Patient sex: M
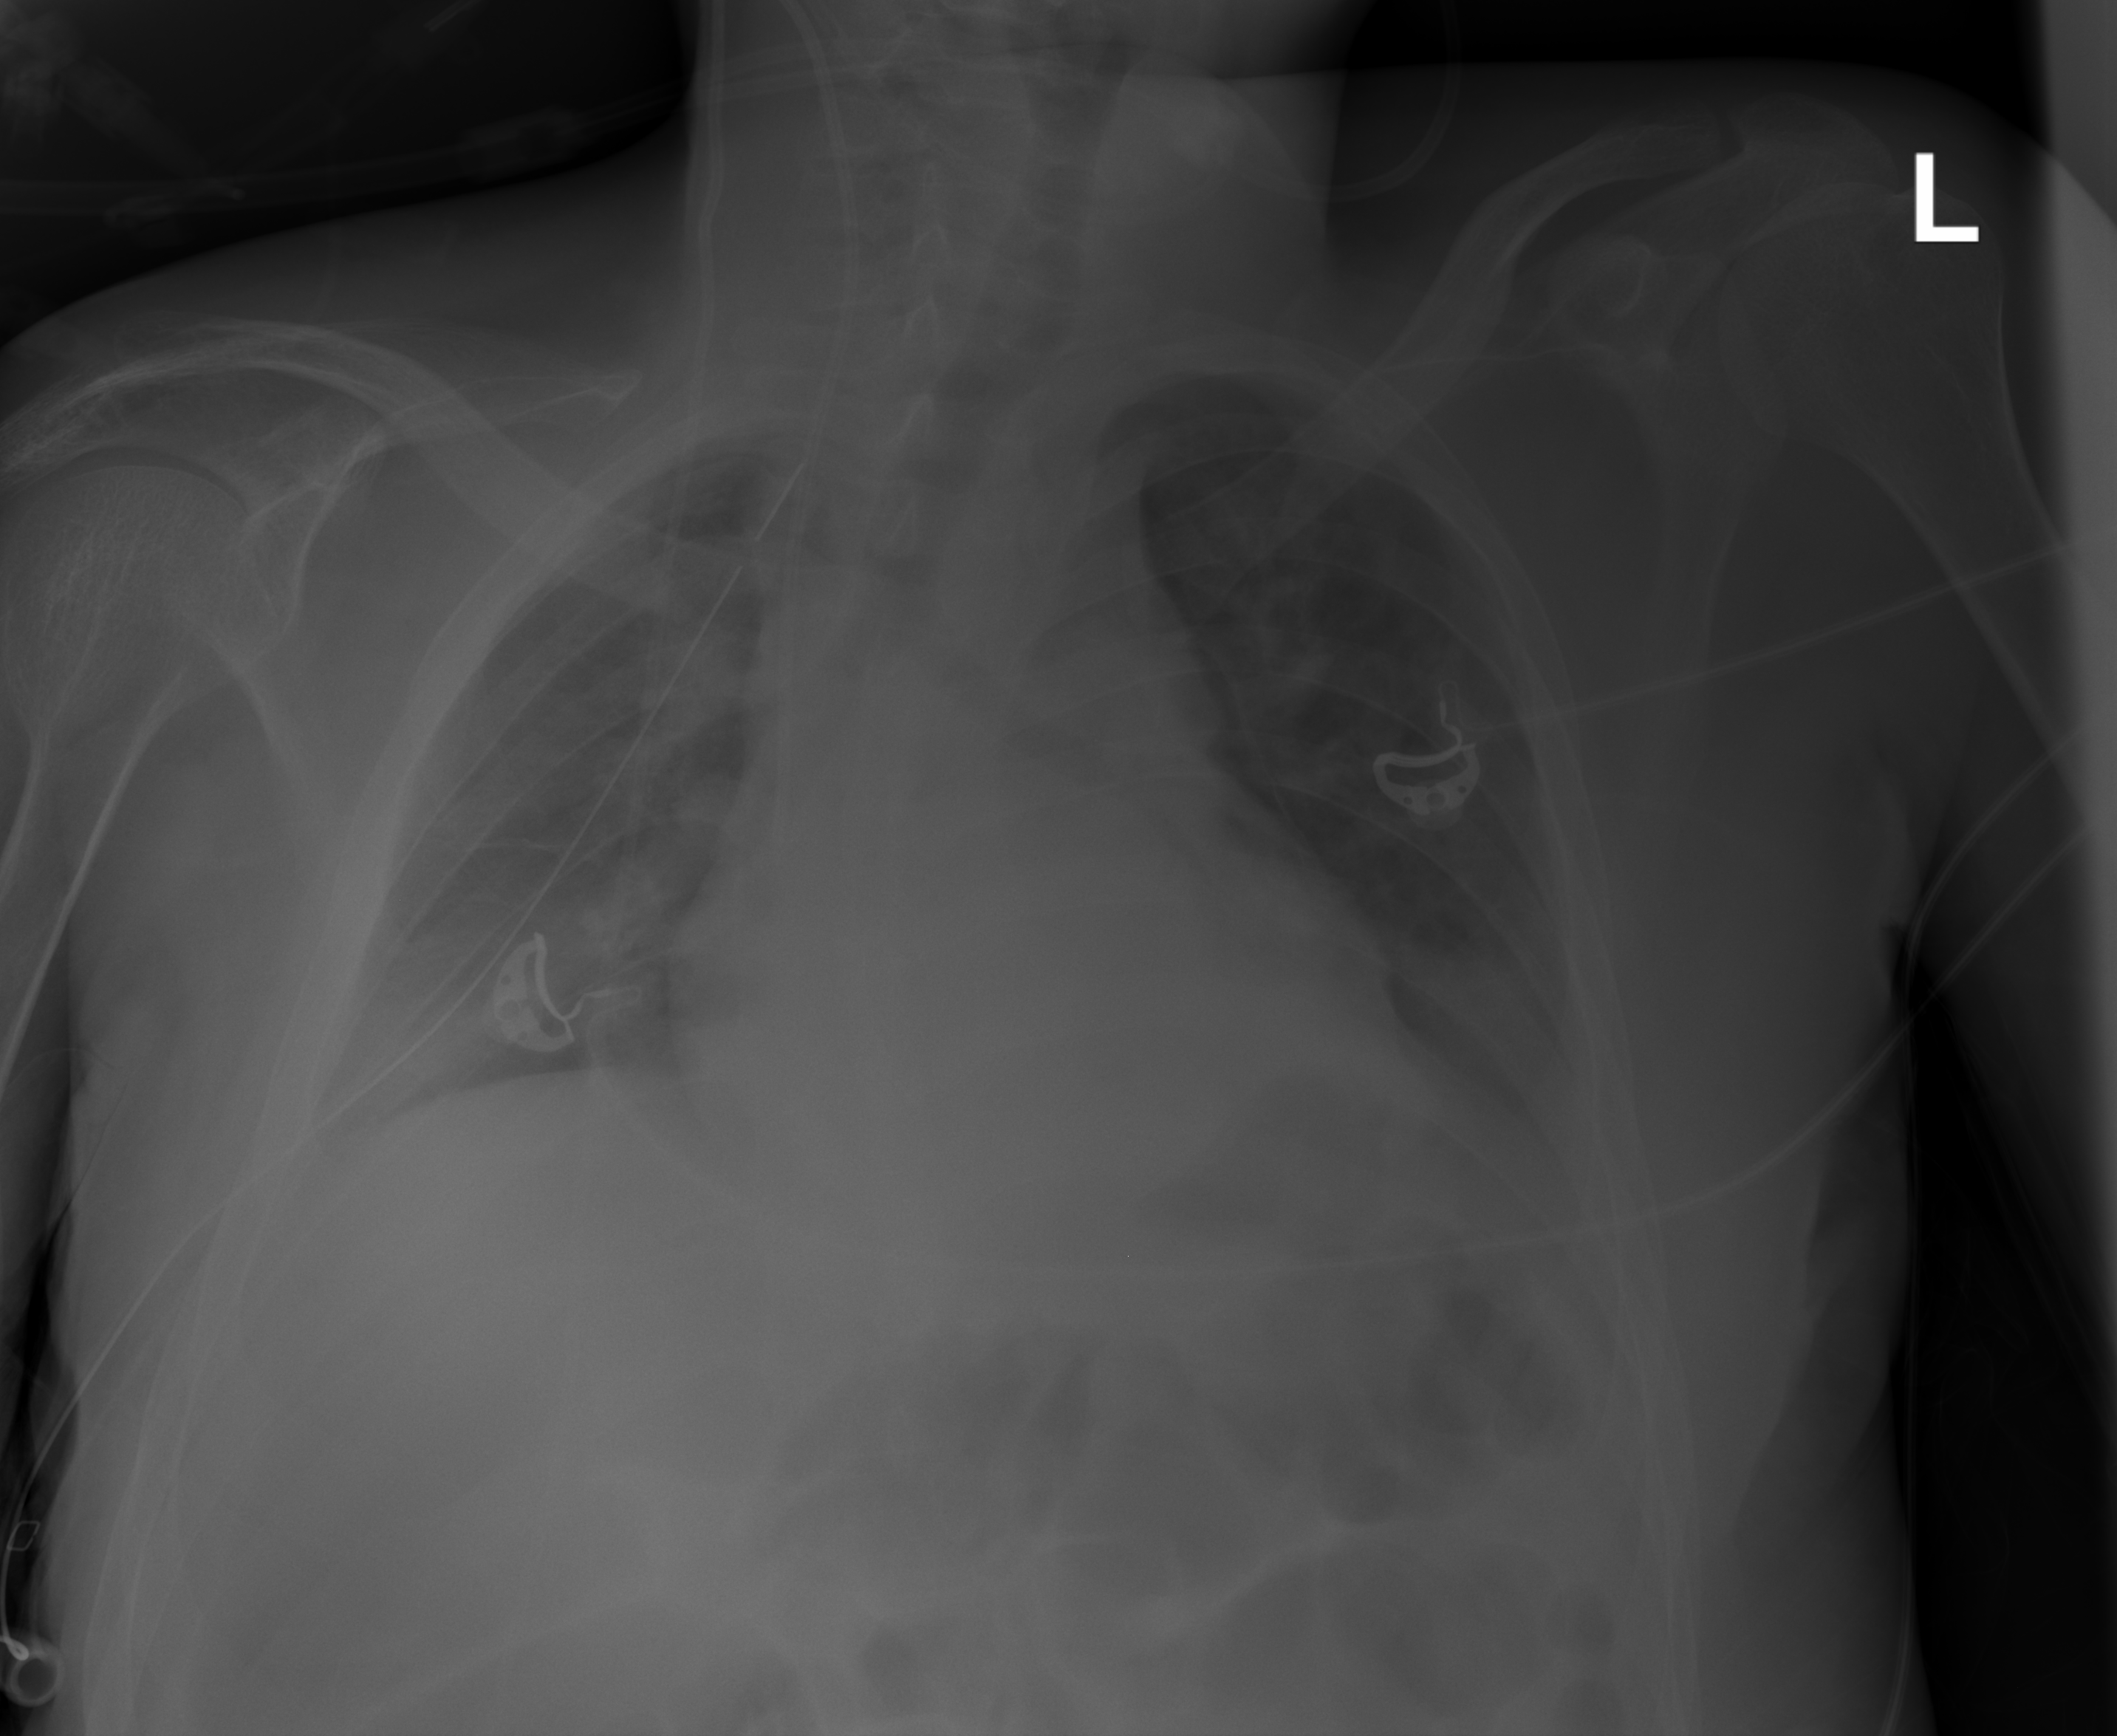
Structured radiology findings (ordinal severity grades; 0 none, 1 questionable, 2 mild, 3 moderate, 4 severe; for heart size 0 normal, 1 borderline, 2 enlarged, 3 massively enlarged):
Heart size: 2
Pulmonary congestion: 2
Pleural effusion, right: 2
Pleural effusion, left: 2
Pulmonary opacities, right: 2
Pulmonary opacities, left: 2
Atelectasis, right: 2
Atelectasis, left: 2